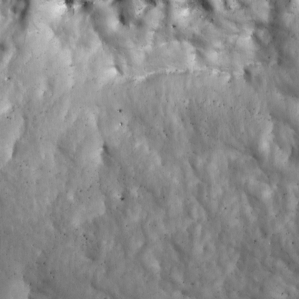
Label: non_frost